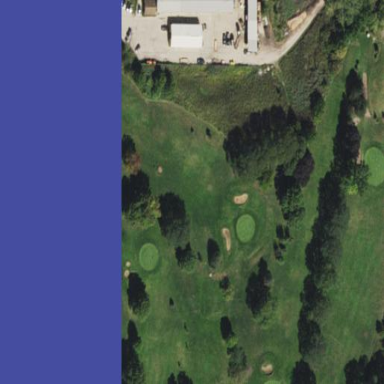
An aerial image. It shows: Sand bunker on golf course.